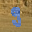
Label: 9